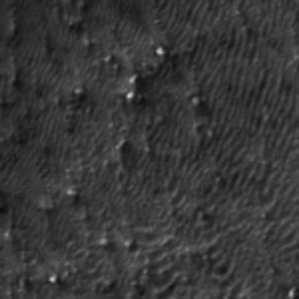
Label: frost